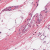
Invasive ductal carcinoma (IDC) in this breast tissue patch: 0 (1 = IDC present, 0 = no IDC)